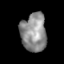
Tissue: lung
Cell type: Epithelial cells
Senescence score: 0.1915
Nuclear area (px): 961
Mean DAPI intensity: 142.181